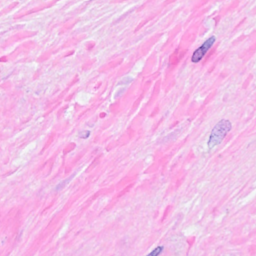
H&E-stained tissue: Breast